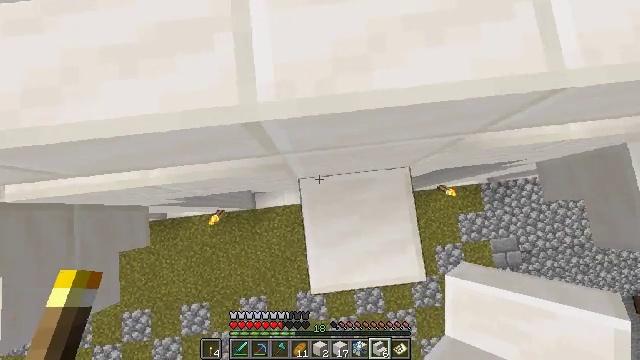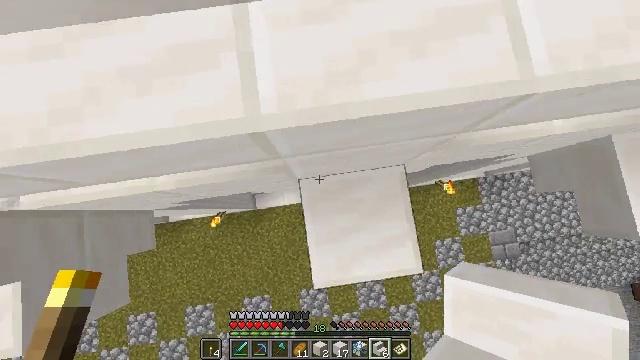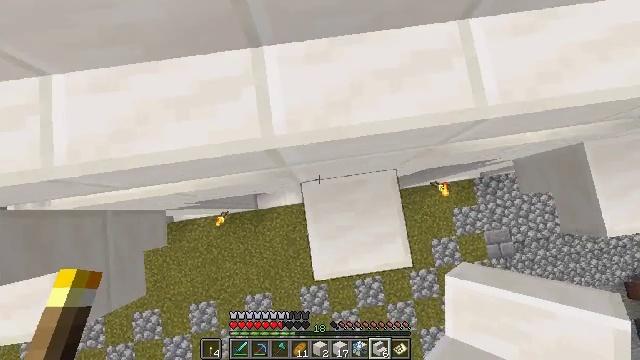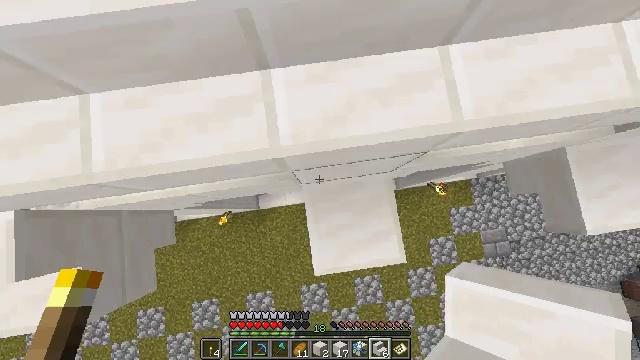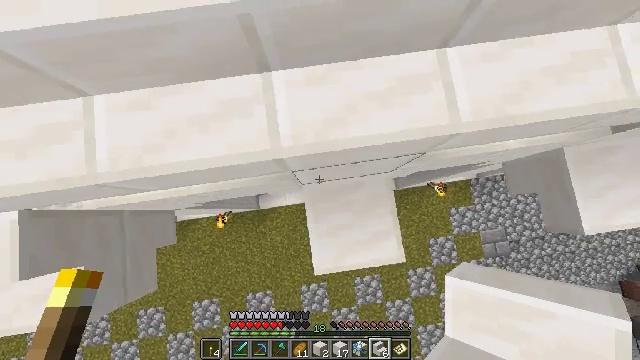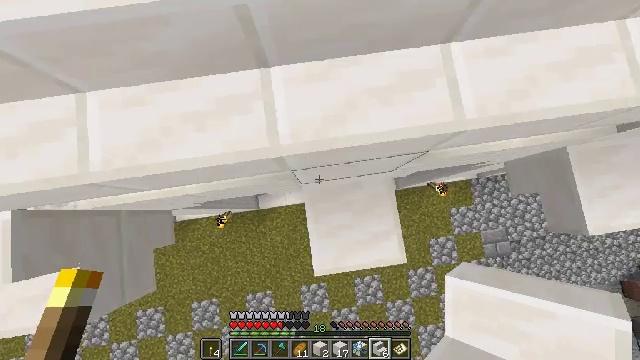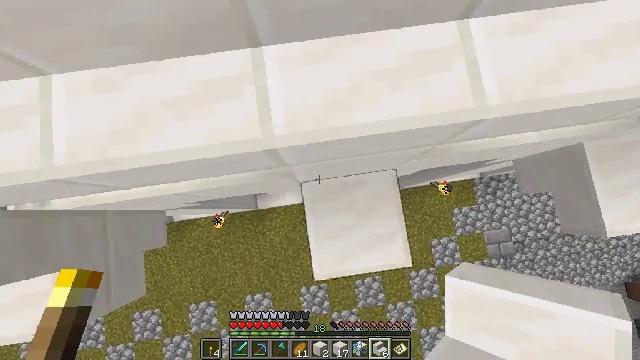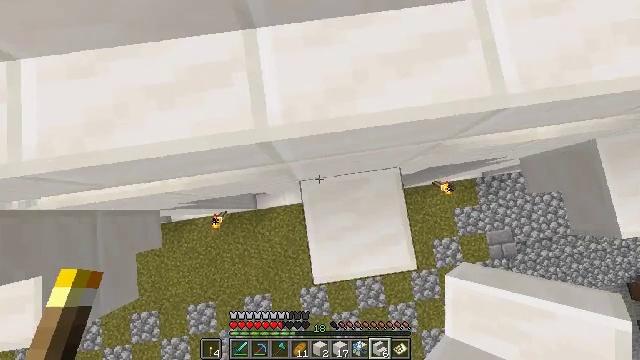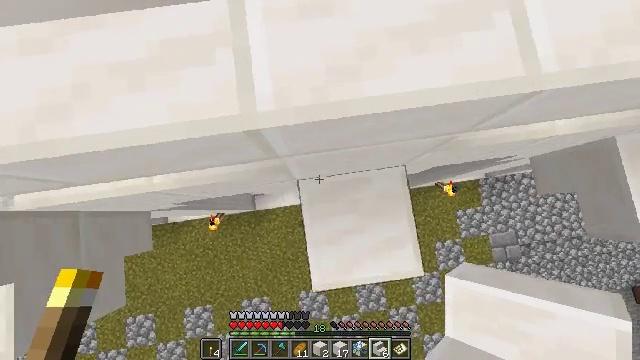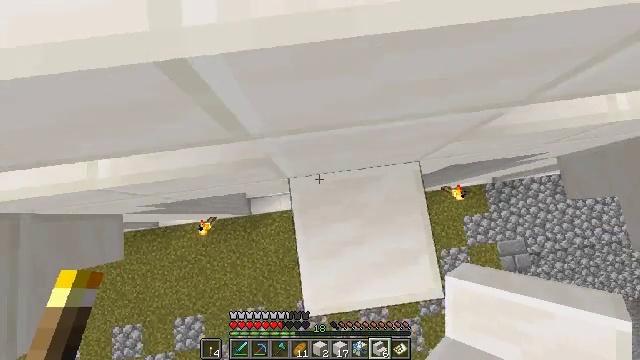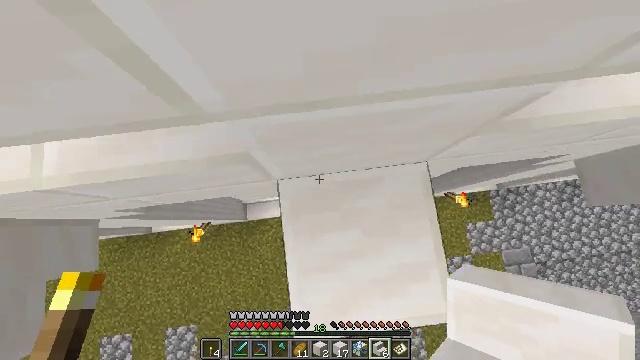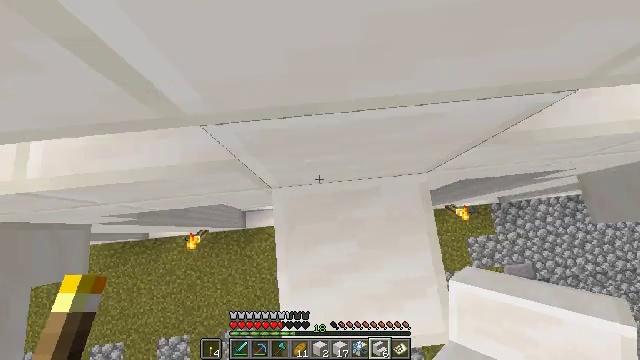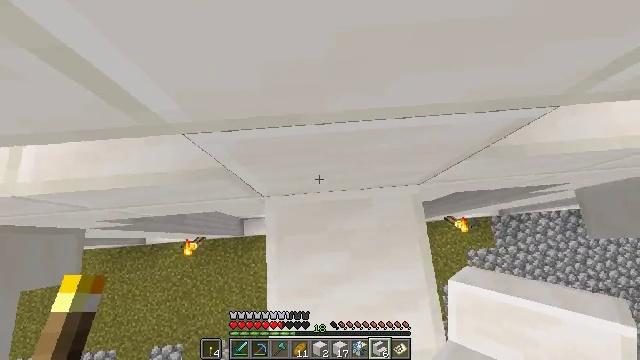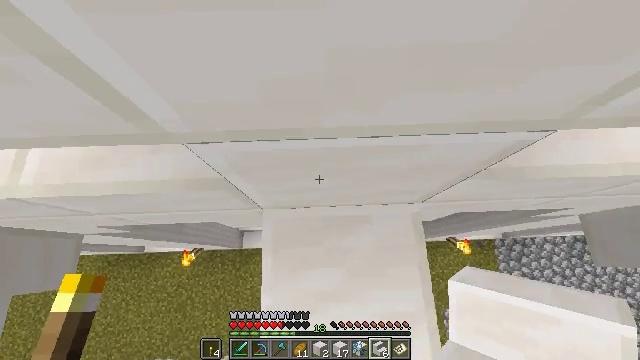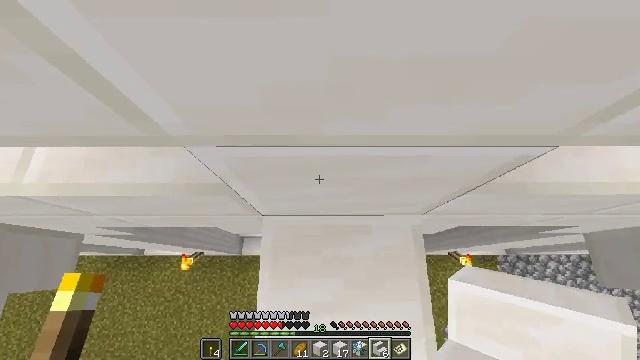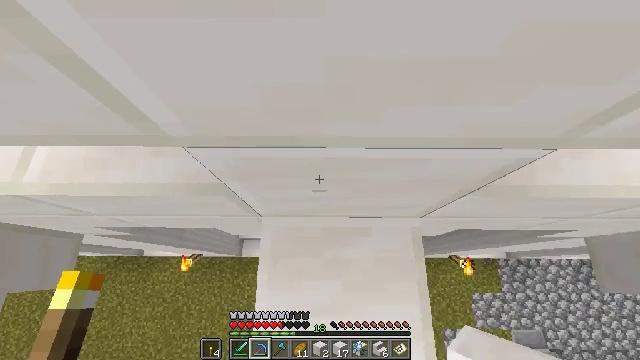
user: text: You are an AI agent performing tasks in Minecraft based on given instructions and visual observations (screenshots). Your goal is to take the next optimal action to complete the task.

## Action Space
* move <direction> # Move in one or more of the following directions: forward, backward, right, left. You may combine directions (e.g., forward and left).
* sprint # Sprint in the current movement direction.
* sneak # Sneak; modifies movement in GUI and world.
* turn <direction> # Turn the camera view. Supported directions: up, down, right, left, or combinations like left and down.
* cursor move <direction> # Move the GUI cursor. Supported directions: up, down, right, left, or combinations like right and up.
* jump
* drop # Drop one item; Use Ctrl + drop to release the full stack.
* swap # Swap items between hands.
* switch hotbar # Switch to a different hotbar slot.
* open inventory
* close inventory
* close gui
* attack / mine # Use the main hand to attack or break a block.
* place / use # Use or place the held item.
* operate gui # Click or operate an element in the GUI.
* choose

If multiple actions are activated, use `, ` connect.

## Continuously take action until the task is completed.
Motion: motion action
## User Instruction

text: Obtain quartz blocks for crafting.
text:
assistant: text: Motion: turn right, jump
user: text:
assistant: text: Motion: no_op
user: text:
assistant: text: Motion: no_op
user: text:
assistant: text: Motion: no_op
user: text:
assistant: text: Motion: no_op
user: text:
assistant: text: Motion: no_op
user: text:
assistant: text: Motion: no_op
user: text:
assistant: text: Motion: move right
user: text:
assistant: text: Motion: move right, turn up
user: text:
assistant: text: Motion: move right, turn up
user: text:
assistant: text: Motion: turn left and up
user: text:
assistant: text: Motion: turn left and up
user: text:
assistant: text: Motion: turn left and up
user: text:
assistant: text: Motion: turn left and up
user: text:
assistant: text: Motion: switch to hotbar 2
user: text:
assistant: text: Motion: turn left and up, switch to hotbar 2
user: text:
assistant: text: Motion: switch to hotbar 2
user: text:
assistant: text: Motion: no_op
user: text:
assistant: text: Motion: no_op
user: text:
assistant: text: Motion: no_op
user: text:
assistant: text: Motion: no_op
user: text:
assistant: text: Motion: no_op
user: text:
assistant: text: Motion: no_op
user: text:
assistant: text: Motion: attack / mine
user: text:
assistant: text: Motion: attack / mine
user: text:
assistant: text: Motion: attack / mine
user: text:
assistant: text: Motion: attack / mine
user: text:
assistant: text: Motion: attack / mine
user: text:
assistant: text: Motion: no_op
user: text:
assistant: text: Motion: no_op